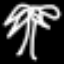
Label: palm tree